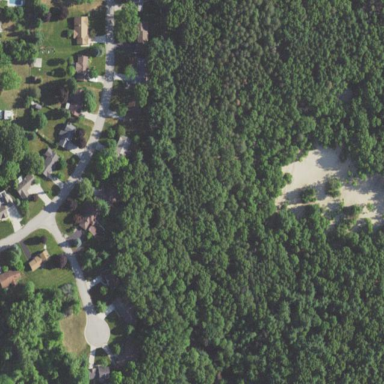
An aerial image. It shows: Mixed woodland area with variety of leaf types and cycles.